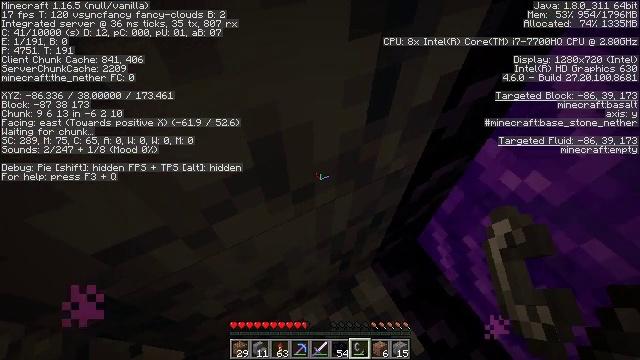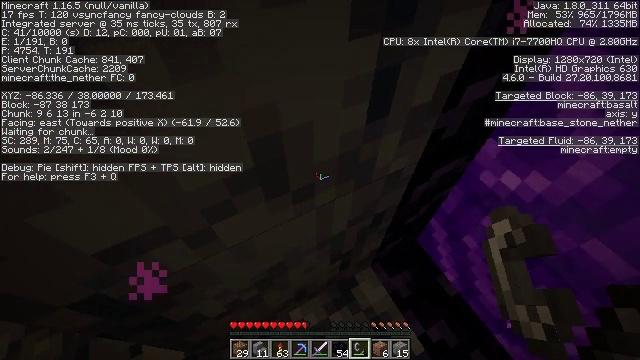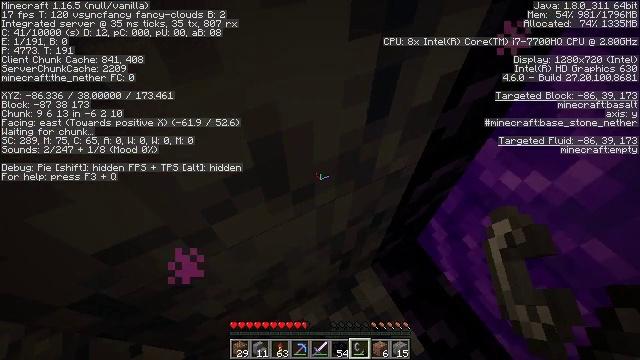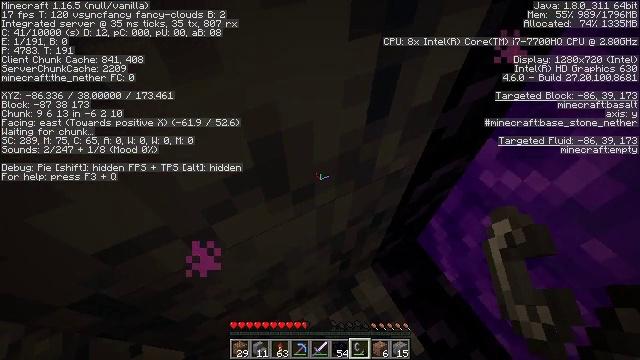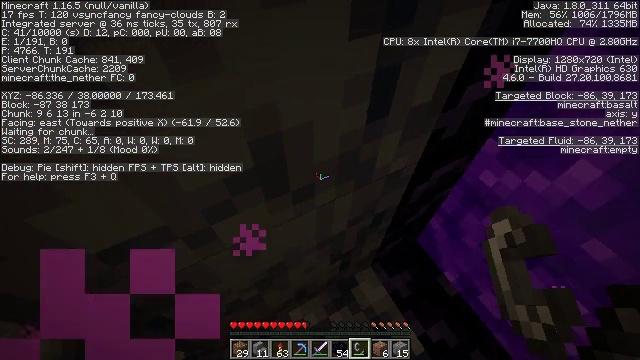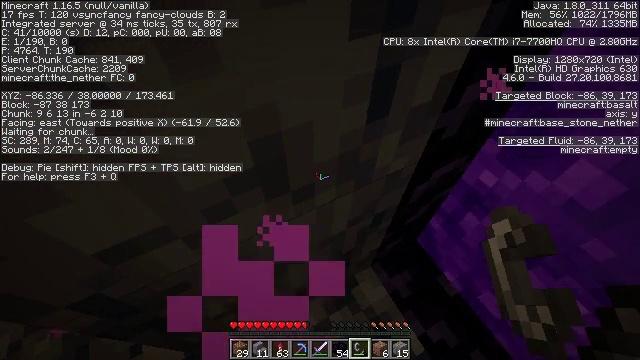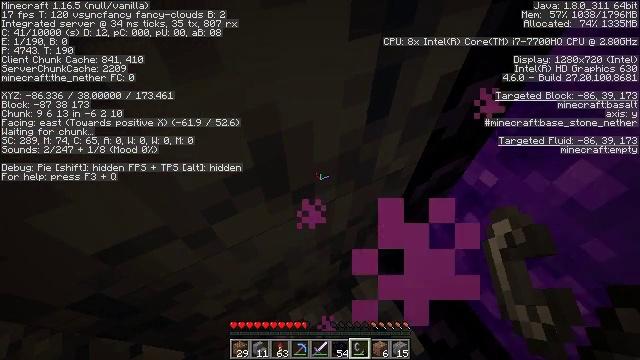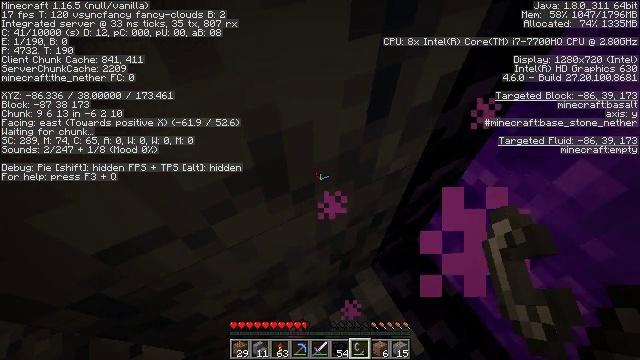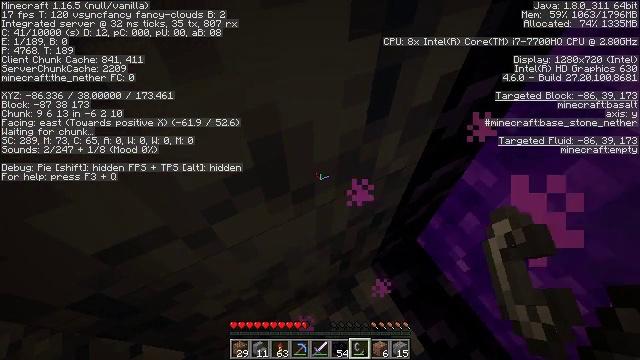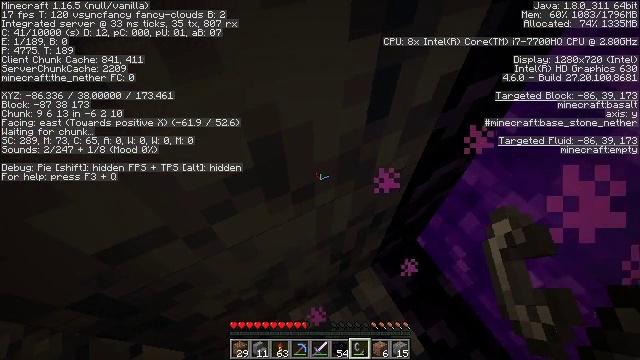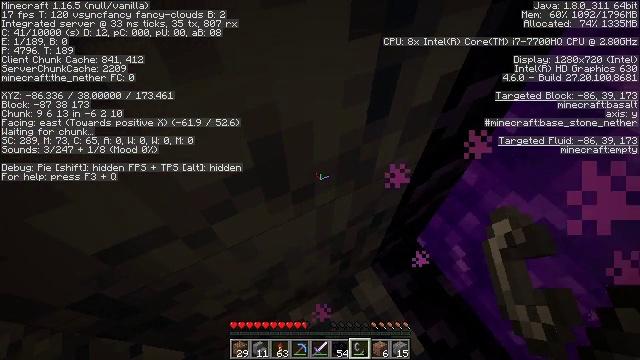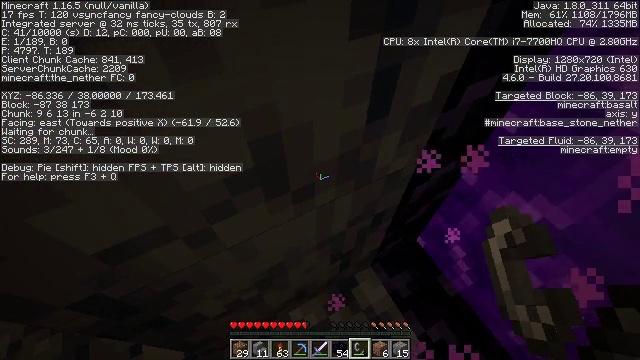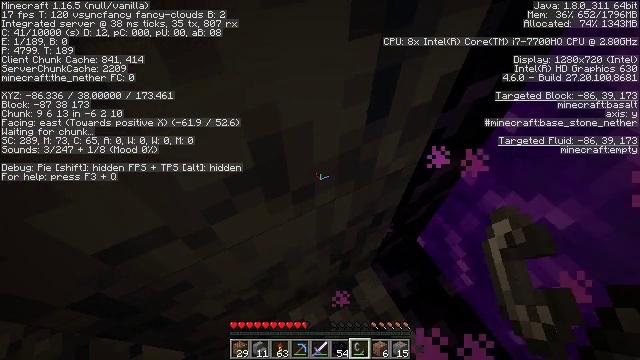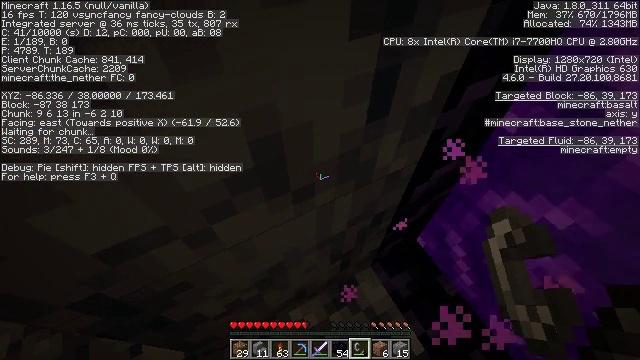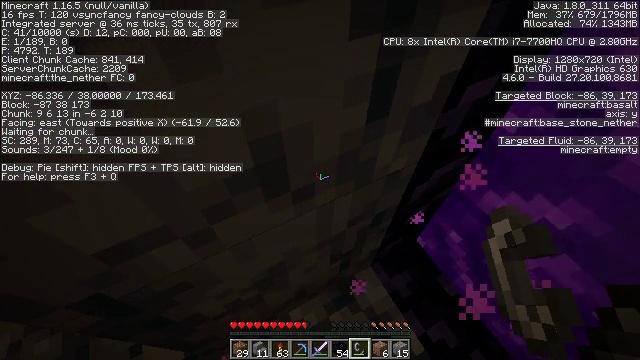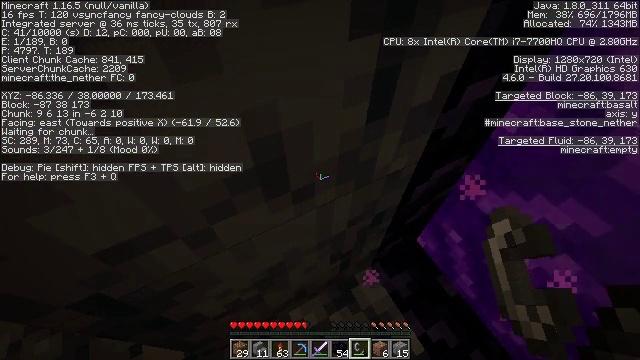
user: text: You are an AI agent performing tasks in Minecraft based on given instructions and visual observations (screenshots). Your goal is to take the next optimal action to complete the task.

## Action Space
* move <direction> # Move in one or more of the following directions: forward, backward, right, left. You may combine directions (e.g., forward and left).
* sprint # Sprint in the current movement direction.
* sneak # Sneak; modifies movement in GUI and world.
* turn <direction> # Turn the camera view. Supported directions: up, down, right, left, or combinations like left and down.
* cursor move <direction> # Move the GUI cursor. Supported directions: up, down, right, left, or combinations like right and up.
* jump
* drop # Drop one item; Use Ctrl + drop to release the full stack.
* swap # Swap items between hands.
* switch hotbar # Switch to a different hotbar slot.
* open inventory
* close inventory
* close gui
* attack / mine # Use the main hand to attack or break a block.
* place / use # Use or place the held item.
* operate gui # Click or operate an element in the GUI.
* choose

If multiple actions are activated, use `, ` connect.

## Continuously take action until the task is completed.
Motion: motion action
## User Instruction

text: Defeat a magma cube.
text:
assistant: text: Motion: no_op
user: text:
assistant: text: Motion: no_op
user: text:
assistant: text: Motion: no_op
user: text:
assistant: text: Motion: no_op
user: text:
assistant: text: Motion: no_op
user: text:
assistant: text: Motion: no_op
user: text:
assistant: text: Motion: no_op
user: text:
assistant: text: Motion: no_op
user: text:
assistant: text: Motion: no_op
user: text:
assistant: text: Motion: no_op
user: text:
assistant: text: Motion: no_op
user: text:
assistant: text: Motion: no_op
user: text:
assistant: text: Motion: no_op
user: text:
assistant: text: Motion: no_op
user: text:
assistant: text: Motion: no_op
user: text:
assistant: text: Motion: no_op
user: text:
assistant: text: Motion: no_op
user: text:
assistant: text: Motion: no_op
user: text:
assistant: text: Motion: no_op
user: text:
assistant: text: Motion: no_op
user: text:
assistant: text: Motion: no_op
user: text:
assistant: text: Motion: no_op
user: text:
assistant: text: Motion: no_op
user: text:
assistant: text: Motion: no_op
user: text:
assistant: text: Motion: no_op
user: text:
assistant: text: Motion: no_op
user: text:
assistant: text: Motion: no_op
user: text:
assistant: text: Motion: no_op
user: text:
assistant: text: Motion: no_op
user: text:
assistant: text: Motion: no_op